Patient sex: M
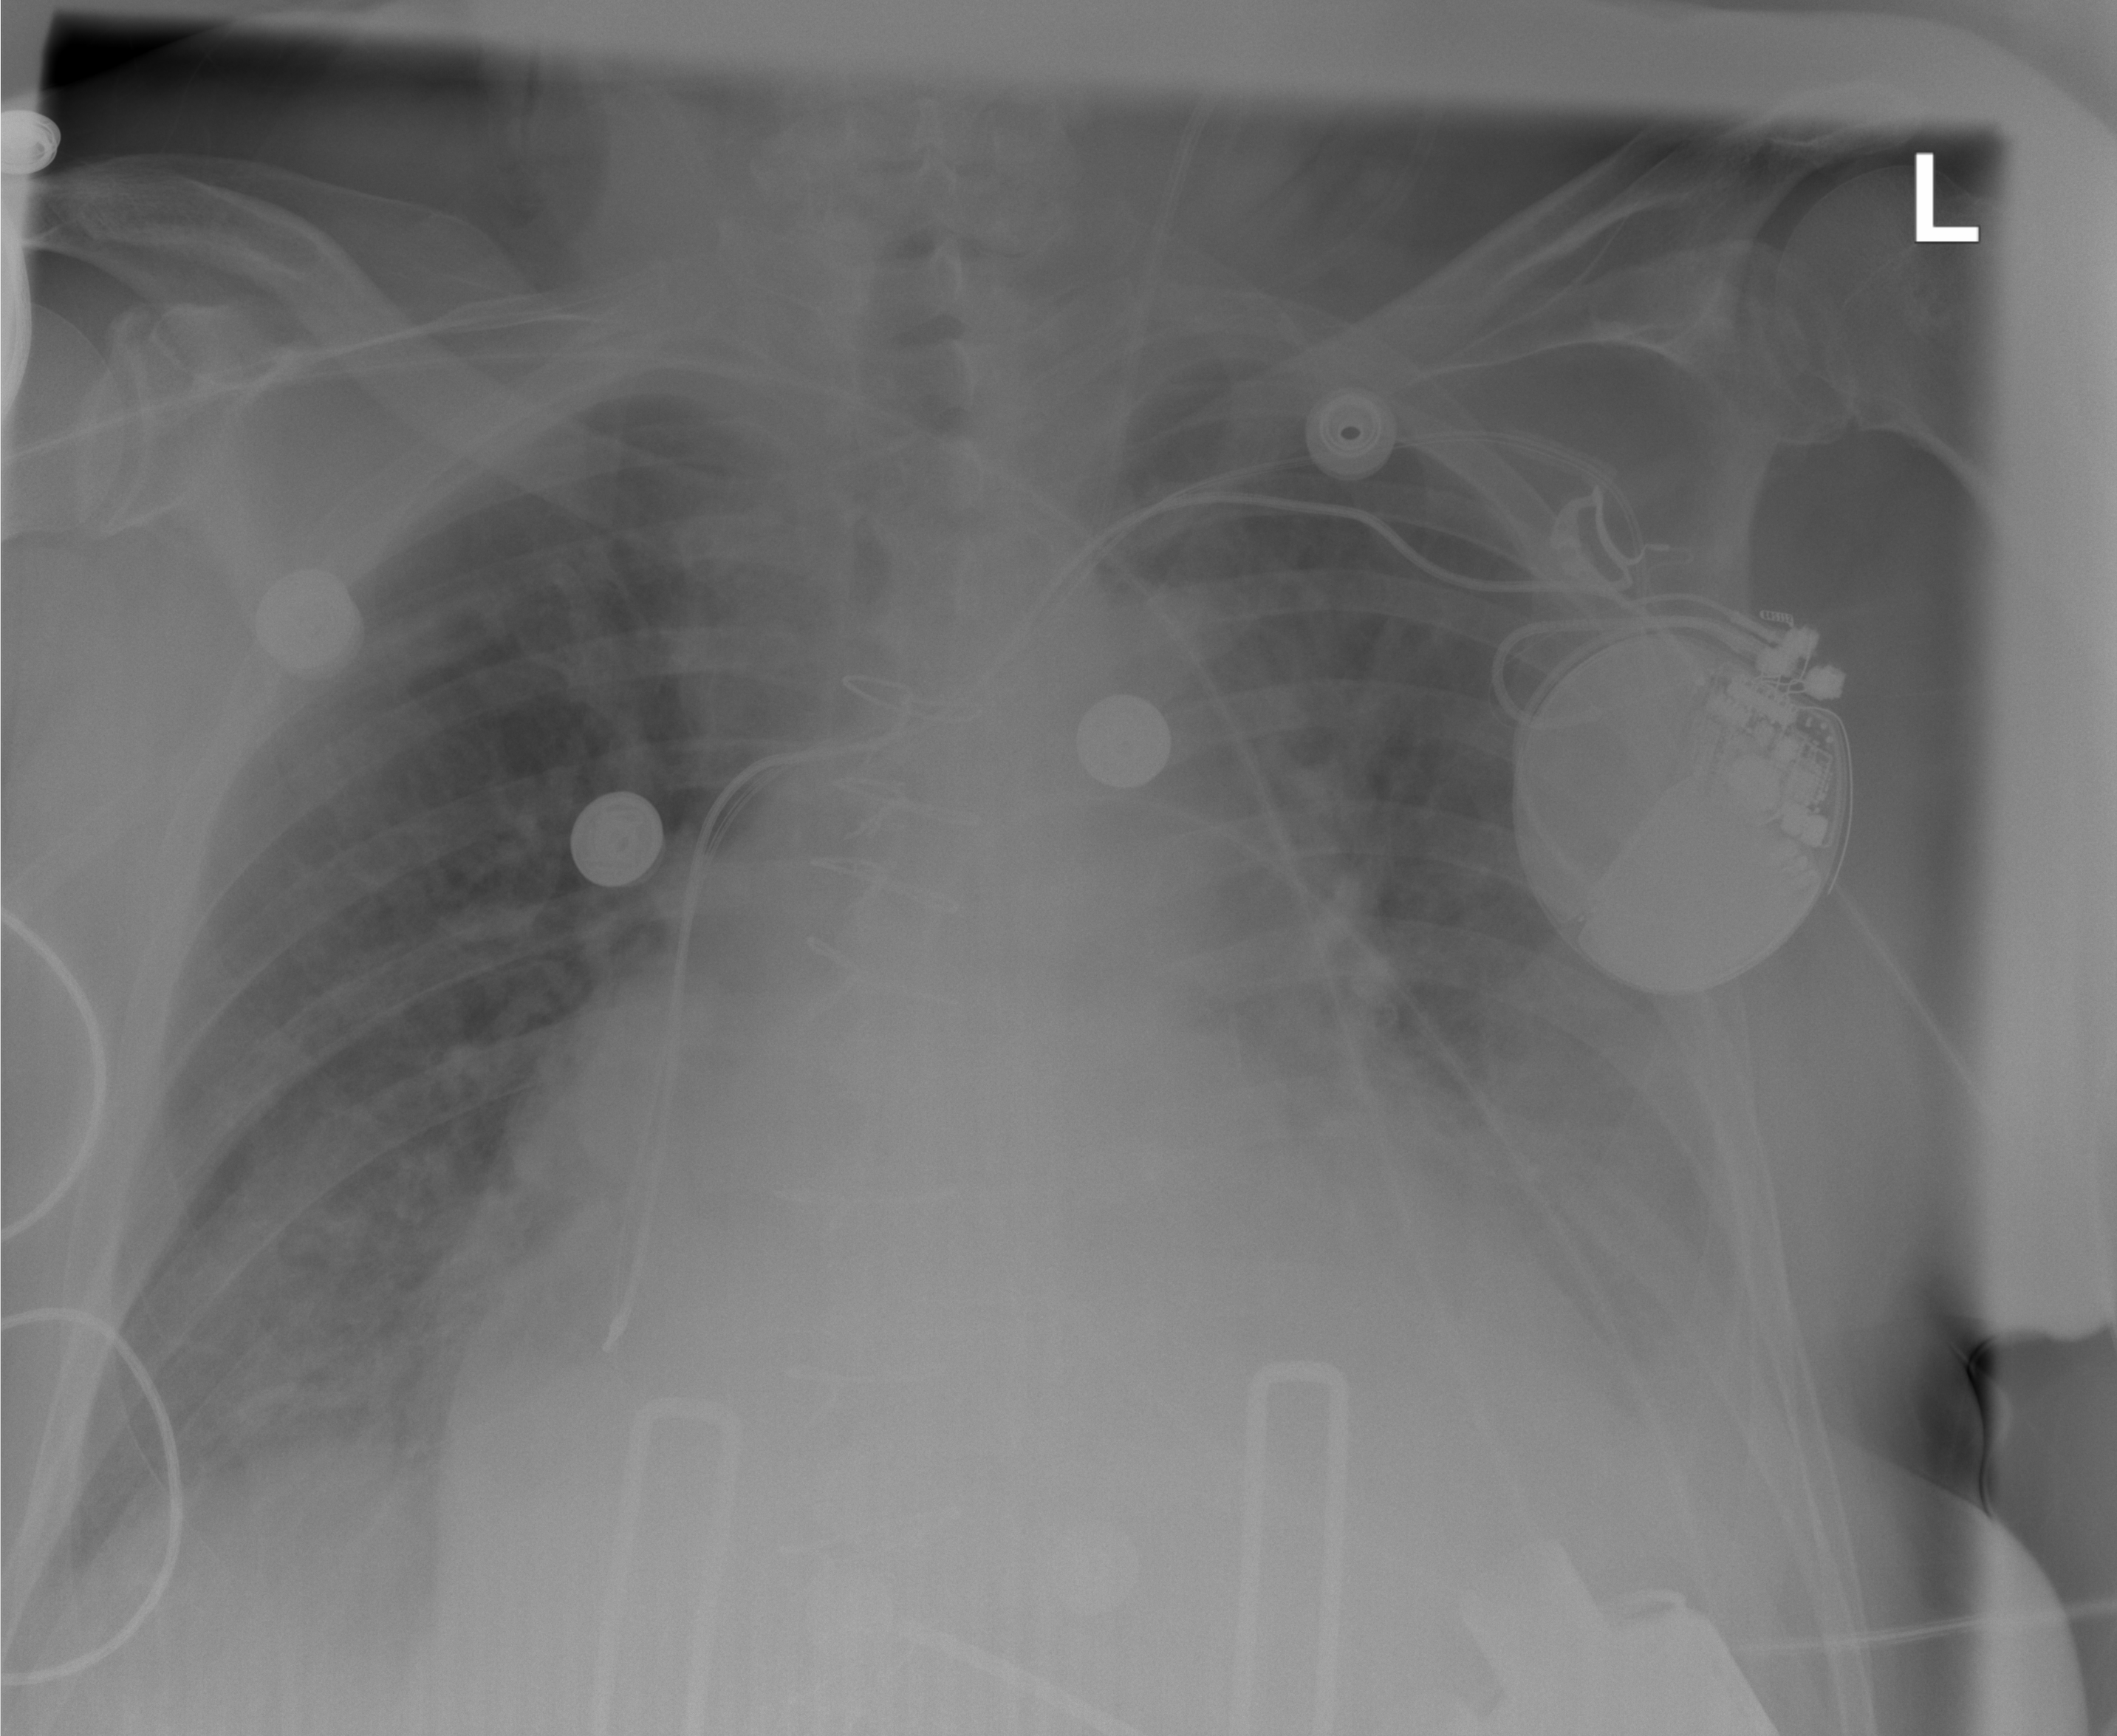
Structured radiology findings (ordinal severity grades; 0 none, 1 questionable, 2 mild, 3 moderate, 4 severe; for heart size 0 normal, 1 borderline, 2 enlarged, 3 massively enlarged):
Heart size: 3
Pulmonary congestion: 2
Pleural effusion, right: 1
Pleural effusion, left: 3
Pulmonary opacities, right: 0
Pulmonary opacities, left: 0
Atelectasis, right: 2
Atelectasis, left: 2